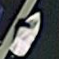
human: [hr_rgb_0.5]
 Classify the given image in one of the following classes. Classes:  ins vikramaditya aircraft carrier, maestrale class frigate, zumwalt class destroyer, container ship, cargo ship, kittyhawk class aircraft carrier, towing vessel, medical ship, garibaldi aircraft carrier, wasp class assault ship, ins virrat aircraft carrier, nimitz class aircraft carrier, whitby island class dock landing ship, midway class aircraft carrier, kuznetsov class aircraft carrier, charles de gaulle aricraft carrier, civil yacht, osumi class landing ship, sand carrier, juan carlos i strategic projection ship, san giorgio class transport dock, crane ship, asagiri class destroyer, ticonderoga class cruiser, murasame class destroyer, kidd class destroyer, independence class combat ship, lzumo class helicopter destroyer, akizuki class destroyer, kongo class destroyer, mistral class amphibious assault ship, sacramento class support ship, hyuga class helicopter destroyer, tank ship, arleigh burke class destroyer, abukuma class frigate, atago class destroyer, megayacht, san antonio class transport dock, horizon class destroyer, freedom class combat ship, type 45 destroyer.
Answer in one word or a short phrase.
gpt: Civil yacht